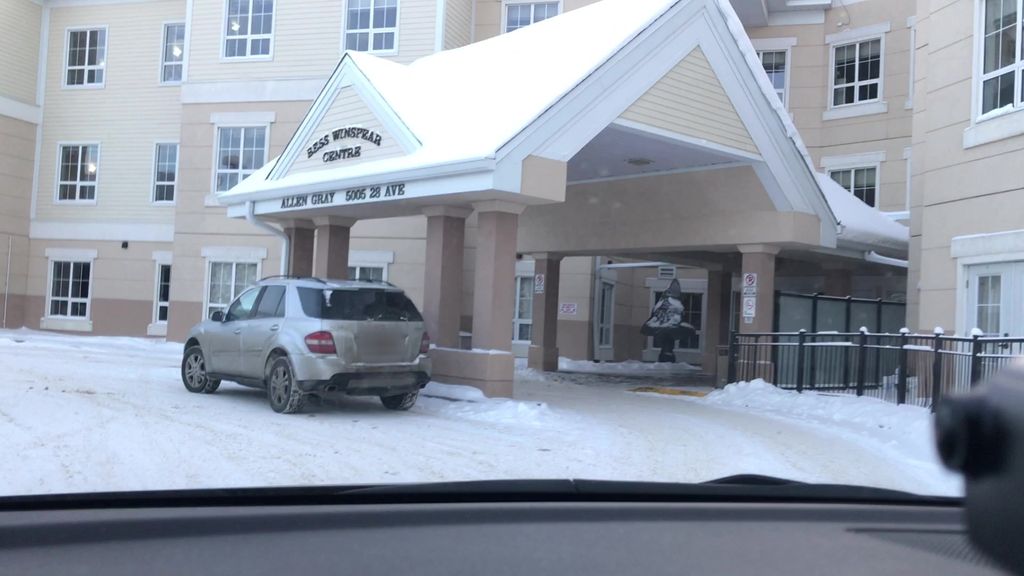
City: edmonton